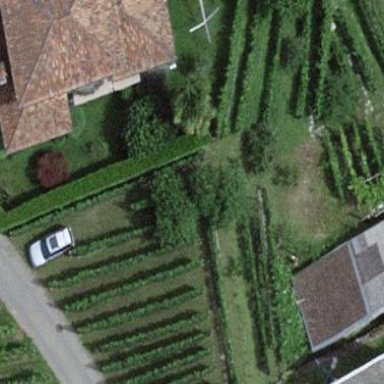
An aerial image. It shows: Vineyard where grapes are grown.